Field crop: maize
Growth stage: 2
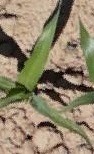
Species: maize